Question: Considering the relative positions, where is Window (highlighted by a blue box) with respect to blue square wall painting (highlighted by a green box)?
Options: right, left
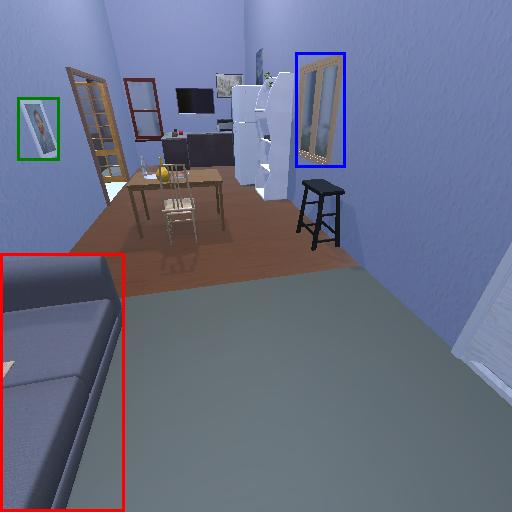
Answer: right